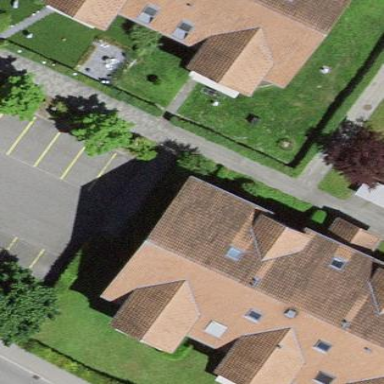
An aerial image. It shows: Residential building.